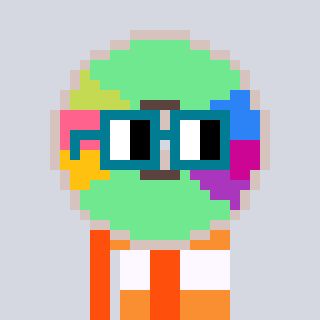
a pixel art character with square dark green glasses, a cd-shaped head and a orange-colored body on a cool background